Interaction volume radius: 5 \u00c5
Interaction volume height: 10 \u00c5
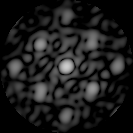
Disorder parameter: 0.3017